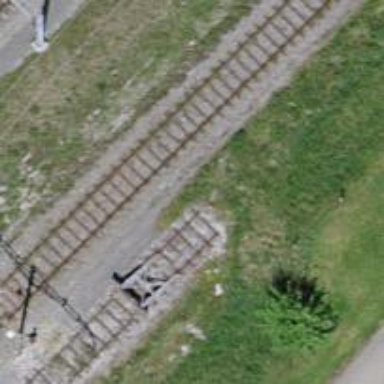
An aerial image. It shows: Railway buffer stop.